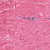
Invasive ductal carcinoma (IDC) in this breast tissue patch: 0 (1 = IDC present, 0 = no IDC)